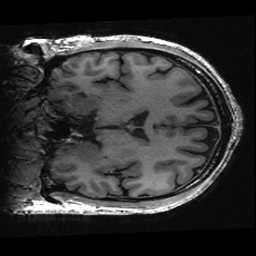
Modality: T1w
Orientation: coronal
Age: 48
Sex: male